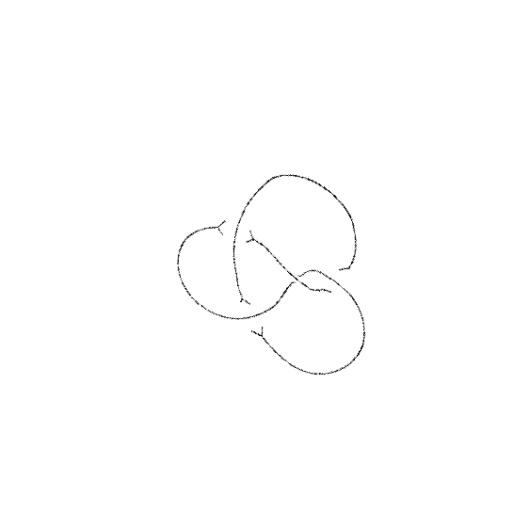
Crossing number: 4